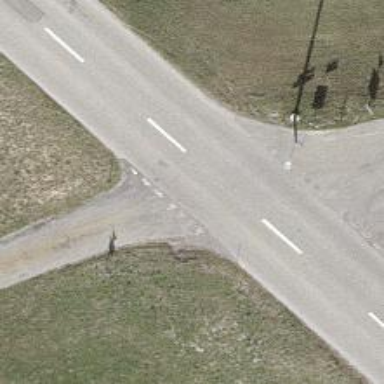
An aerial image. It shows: Unclassified road.